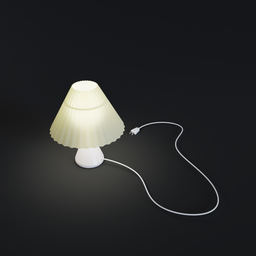
Label: lighting